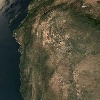
Label: land